Interaction volume radius: 10 \u00c5
Interaction volume height: 10 \u00c5
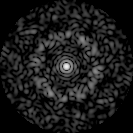
Disorder parameter: 0.8188